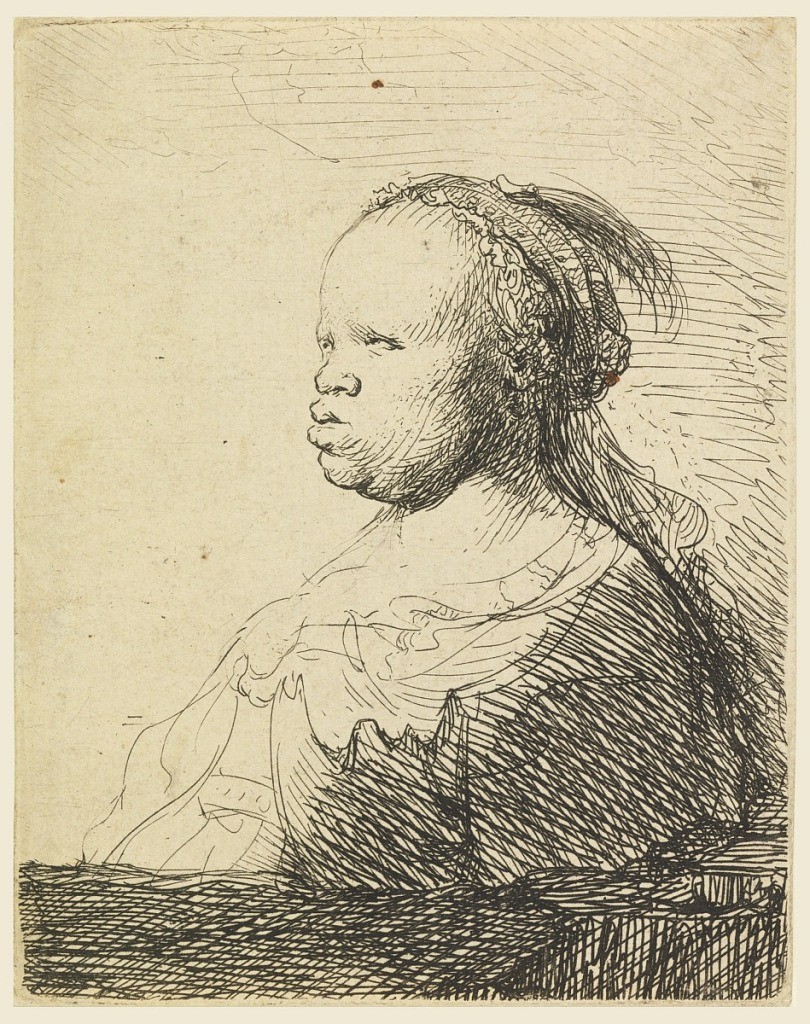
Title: "The White Negress"
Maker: Rembrandt Harmensz van Rijn, Dutch, 1606–1669
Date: ca. 1630
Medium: Etching on laid paper
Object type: Print
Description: Bust-length portrait of a woman, three-quarter profile. She wears a draped, plumed headdress.